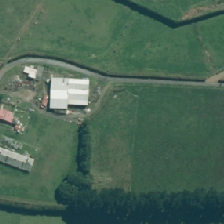
Land cover: shortrotation_cropland